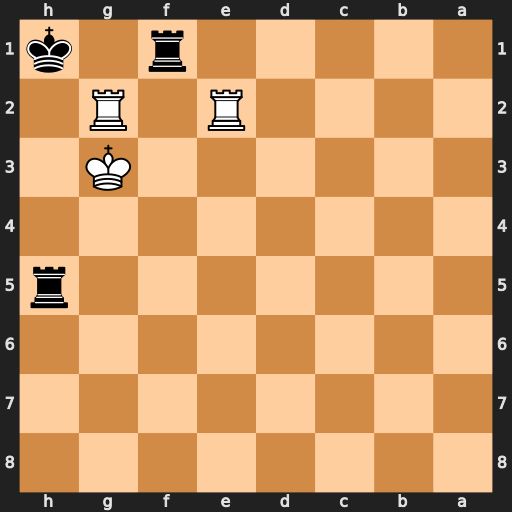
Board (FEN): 8/8/8/7r/8/6K1/4R1R1/5r1k
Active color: b
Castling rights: -
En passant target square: -
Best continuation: Rg5+ Kh3 Rf3+ Kh4 Rxg2 Rxg2 Kxg2